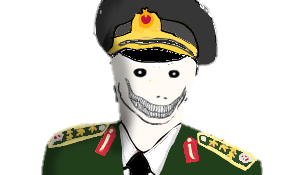
Label: 5_Oomer